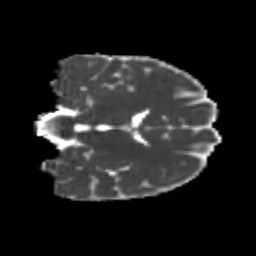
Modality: MD
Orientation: coronal
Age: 22
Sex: female
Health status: healthy
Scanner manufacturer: philips
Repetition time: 7.386 s
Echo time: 0.08599 s